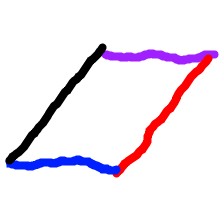
Shape: parallelogram